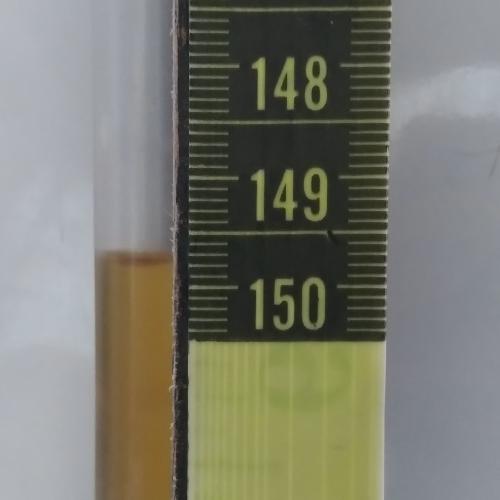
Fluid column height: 149.8 cm